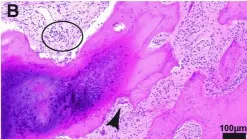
(A-E) Photomicrographs of tissue submitted for histopathological evaluation. (B):100x magnification of the tissue adjacent to the bone spicule. The inflammatory infiltrate comprises lymphocytes and plasma cells (black oval). In addition, the resorption lacuna occupied by osteoclast is shown (black arrowhead), indicative of bone resorption/modeling. :400x magnification of the inflammatory infiltrate shown in.
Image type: pathology (h&e)